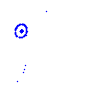
Particle: kaon